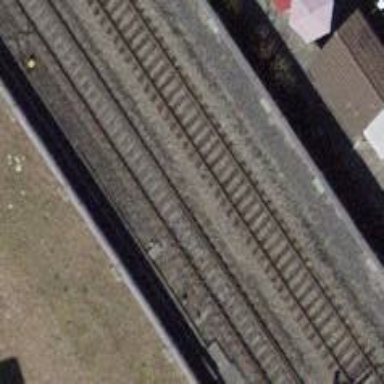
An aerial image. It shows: Single railway track with electrified contact line.